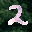
Label: 2